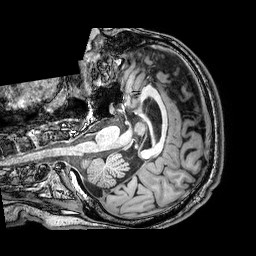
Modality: T1w
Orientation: axial
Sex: male
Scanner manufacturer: philips
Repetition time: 0.008106 s
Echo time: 0.00371 s